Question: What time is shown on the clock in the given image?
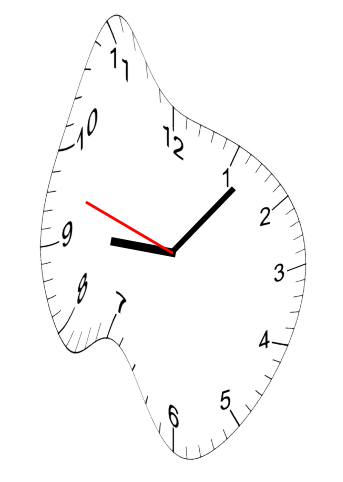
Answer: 09:06:48